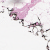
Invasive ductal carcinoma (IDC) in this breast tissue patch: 0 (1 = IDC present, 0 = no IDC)